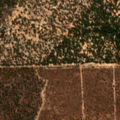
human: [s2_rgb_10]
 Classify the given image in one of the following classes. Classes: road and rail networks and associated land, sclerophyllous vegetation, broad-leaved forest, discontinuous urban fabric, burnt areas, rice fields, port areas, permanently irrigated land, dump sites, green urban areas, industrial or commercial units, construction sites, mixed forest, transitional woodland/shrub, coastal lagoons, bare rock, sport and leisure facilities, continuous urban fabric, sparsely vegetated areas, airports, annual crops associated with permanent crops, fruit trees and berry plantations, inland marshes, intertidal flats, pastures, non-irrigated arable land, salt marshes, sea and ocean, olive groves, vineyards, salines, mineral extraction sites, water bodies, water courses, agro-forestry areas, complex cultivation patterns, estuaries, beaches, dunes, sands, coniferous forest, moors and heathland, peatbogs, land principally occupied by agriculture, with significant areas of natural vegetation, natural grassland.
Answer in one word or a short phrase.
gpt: coniferous forest, mixed forest, transitional woodland/shrub